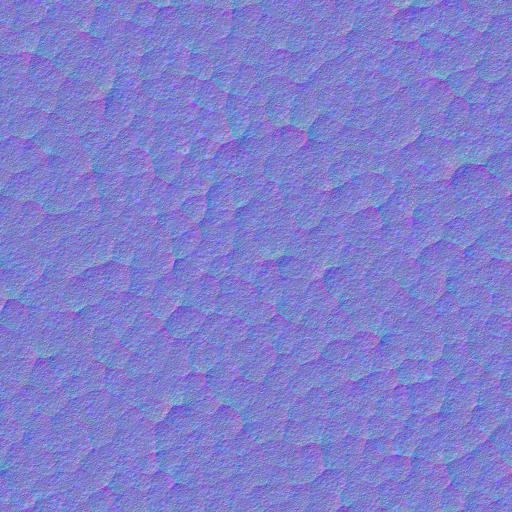
green moss mossy